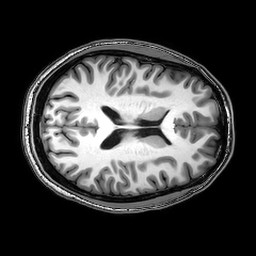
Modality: T1w
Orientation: axial
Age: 23
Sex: male
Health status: healthy
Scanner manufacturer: philips
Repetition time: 0.008158 s
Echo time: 0.00375 s